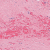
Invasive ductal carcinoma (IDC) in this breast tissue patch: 0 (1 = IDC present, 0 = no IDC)